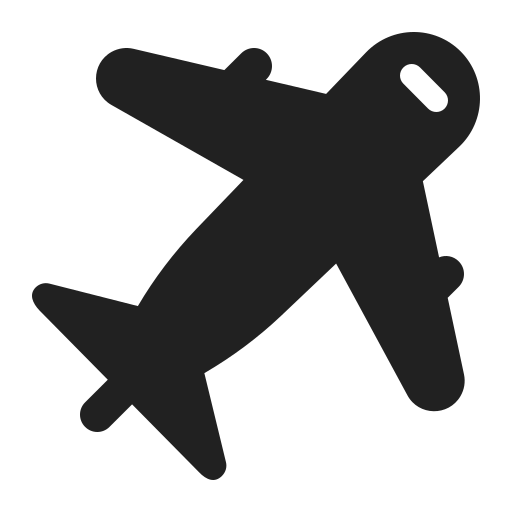
airplane high contrast